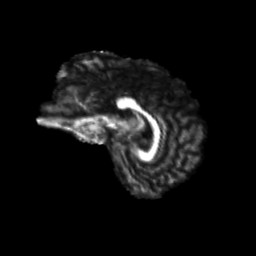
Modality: FA
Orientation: sagittal
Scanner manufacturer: siemens
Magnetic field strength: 3 T
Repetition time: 9.2 s
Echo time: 0.084 s